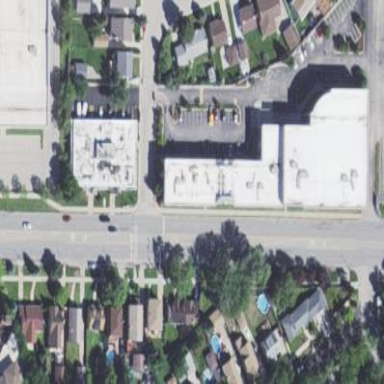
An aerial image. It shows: Commercial building that functions as storage rental shop.